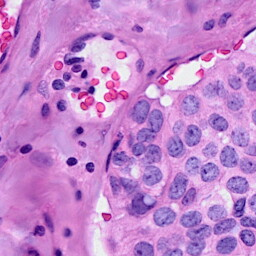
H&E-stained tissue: Breast